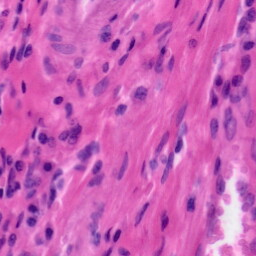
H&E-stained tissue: Tonsil